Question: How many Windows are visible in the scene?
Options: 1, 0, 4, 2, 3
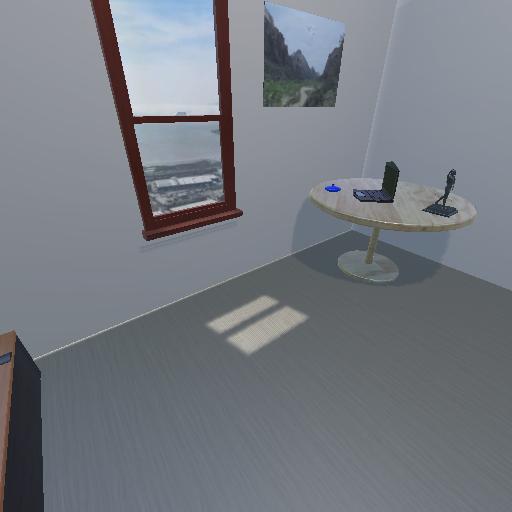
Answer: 1